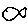
Label: fish